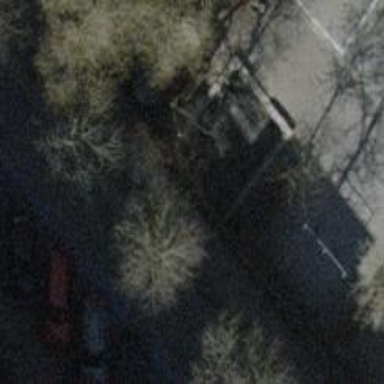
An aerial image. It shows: Avenue lined with trees.